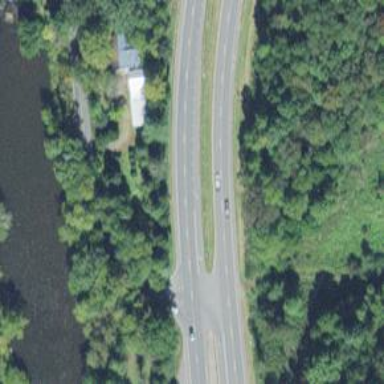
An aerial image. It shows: Trunk highway.